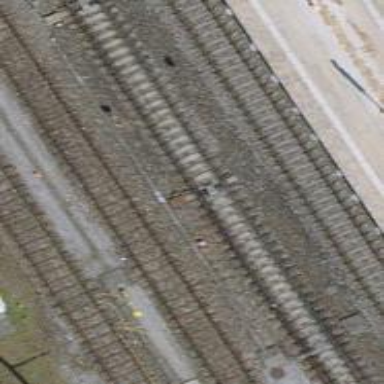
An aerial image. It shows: Railway switch.